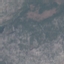
Land use / land cover class: HerbaceousVegetation